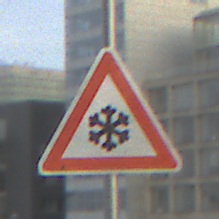
Verkehrszeichen: SchneeOderEisglaette
Umgebung: Outdoor, Urban
Tageszeit: SunriseSunset
Wetter: PartlyCloudy
Licht: Natural
Jahreszeit: NotSpecified
Kontrast: LowContrast